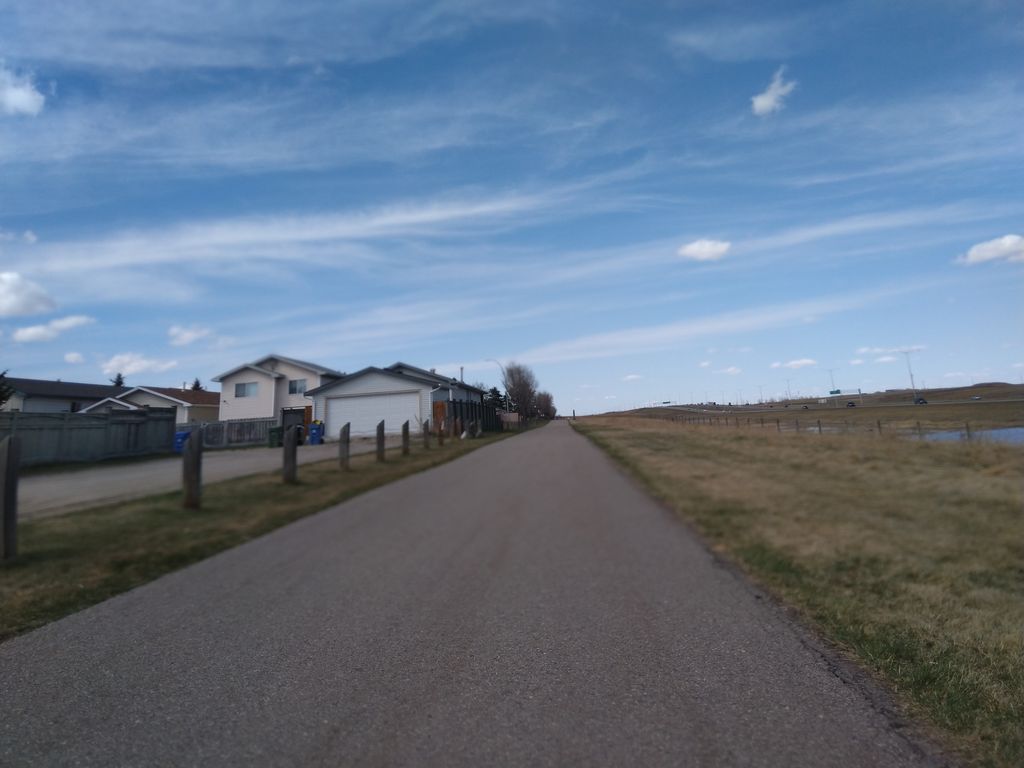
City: calgary